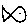
Label: fish